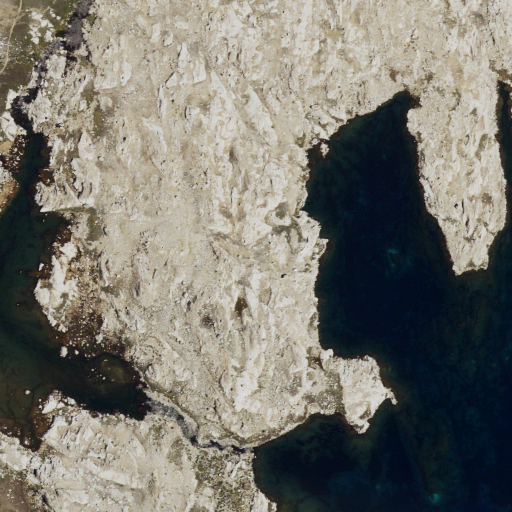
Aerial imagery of depression(s) in California named Evolution Basin containing shrub, open water, and grassland